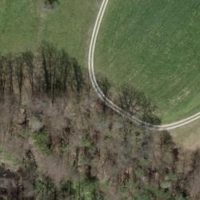
EUNIS habitat code: 52
Species observed at this site:
Tettigonia viridissima
Gryllus campestris